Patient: sex M, age 30
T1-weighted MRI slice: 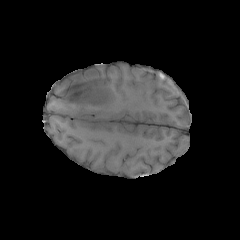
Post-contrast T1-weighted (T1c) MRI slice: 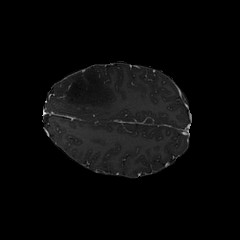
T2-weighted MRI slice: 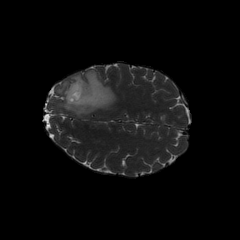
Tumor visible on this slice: yes
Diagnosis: Astrocytoma, IDH-mutant
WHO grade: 3